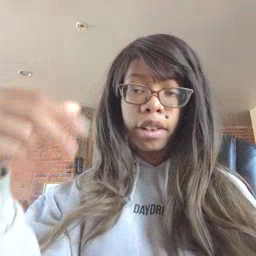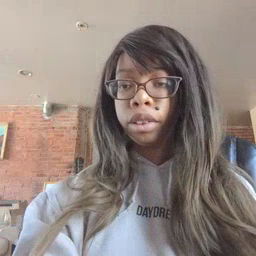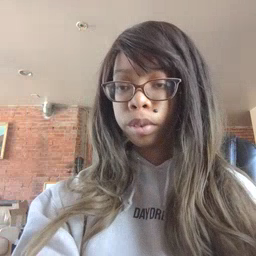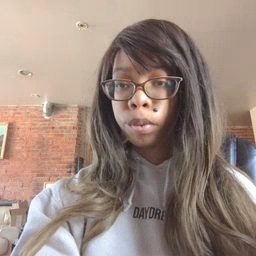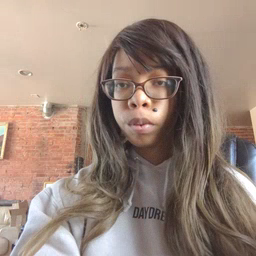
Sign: high